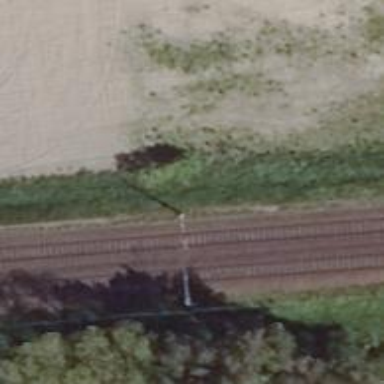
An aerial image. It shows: Milestone along the railway with catenary mast.